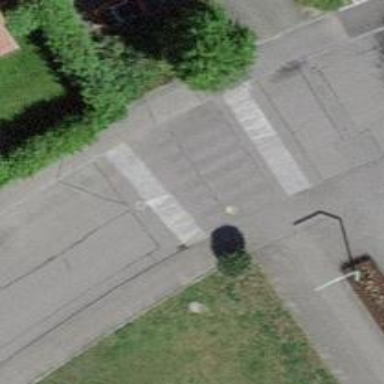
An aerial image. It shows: Unmarked zebra crossing on the road.